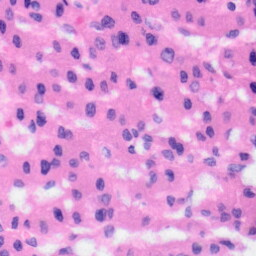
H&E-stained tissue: Liver